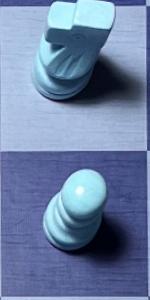
Label: Pawn_White